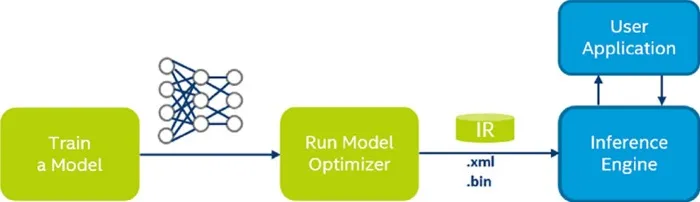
Network training and deployment on Neural Compute Stick 2 (NCS2).
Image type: chart (chart)